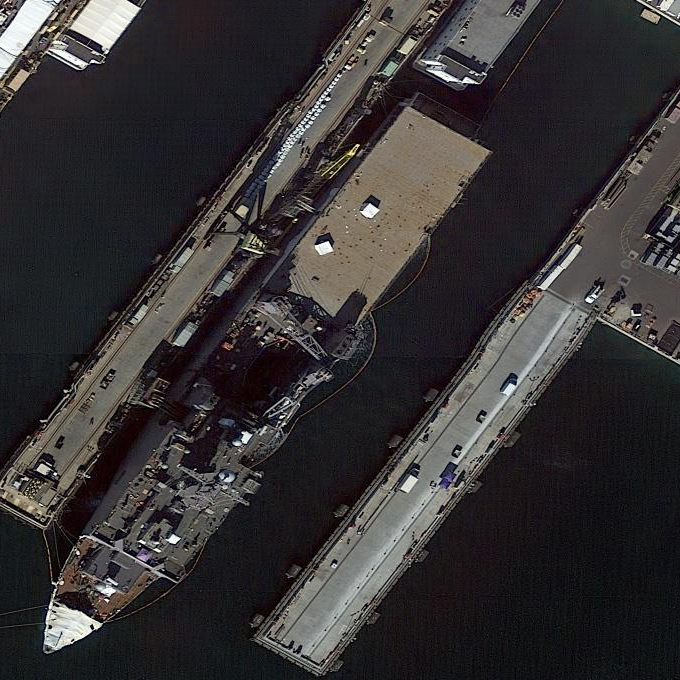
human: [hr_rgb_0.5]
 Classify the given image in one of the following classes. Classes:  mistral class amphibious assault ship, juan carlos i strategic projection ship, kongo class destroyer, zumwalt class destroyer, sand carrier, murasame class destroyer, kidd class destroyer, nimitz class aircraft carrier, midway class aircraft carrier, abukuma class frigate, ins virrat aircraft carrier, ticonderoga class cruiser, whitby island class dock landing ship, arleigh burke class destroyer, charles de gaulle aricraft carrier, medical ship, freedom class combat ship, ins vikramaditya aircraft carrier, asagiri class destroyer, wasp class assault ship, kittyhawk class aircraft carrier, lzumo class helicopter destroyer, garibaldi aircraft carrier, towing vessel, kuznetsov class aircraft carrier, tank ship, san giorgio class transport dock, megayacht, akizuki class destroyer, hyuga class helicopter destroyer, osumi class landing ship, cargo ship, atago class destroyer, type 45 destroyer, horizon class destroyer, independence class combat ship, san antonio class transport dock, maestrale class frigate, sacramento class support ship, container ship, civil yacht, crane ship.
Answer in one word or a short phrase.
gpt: Whitby Island class dock landing ship